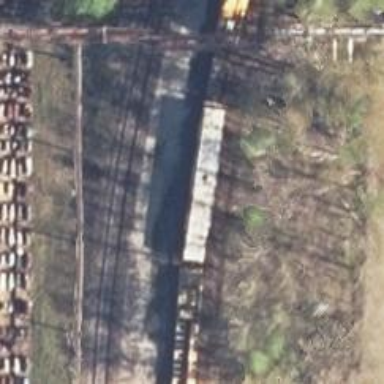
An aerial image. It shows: Railway yard.